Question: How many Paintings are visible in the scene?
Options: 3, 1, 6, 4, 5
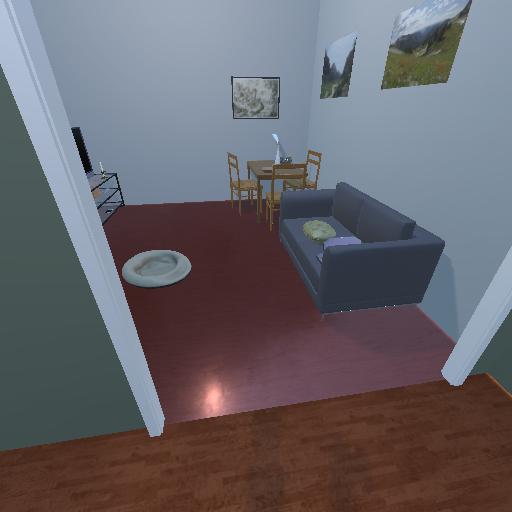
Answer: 3